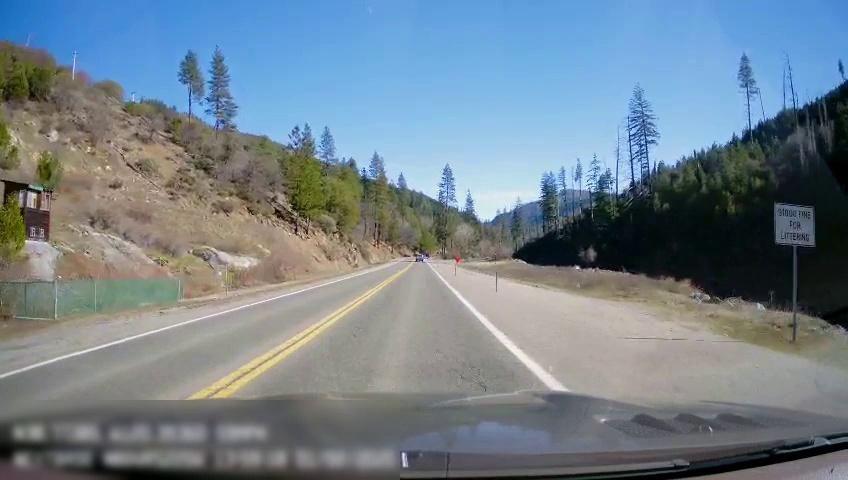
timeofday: Day
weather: Sunny
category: Drivable Space
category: Drivable Space
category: Lanes | Opposite Lane
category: Lanes | Current Lane
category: Lanes | Opposite Lane
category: Lanes | Current Lane
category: Traffic | Signs